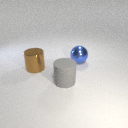
large blue metal sphere behind large gray rubber cylinder